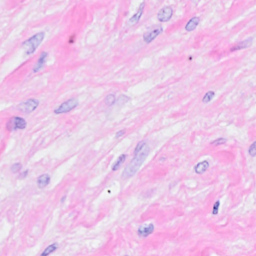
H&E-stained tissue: Breast